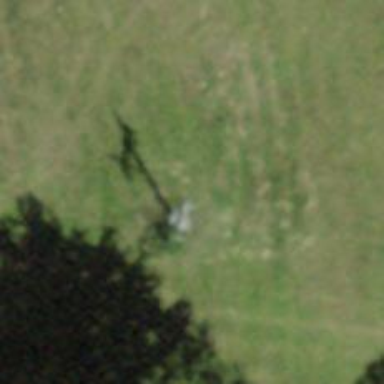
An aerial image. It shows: Pylon for aerialway.